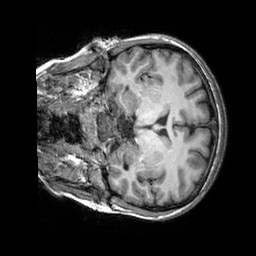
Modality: T1w
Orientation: coronal
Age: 25
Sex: female
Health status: healthy
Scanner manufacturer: siemens
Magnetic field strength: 3 T
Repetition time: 2.3 s
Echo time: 0.00303 s